Question: I really want to implement this (the side navigation) in an app of my own, does anyone know how Google managed to do this?
They seem to have pulled the current window aside and put in a fly-in navigation of their own.

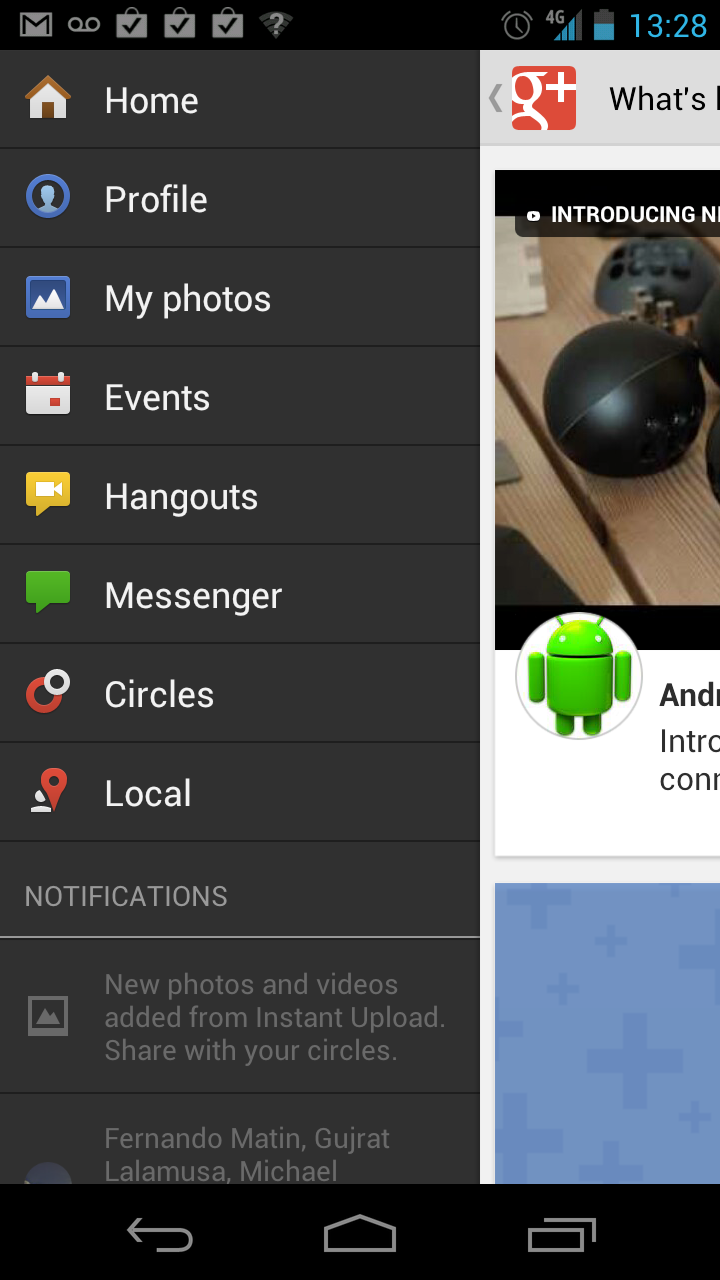
Answer: In fact, there's a way to do this. Even without implementing your own 'ActionBar'.
Just have a look at the 'hierachyviewer'! (Located in the tools directory)
There's the 'DecorView', and a 'LinearLayout' as a child. This 'LinearLayout' contains both the 'ActionBar' and the other content. So, you can simply apply some 'FrameLayout.LayoutParams' to this 'LinearLayout' and get some space on the left side this way. Then, you can fill this space with your menu-ListView and overlay the other content with a FrameLayout, that, when it's clicked, collapses the menu. So, here's some code:
First, the class for collapsing / expanding (SlideMenu.java):
'''
package your.cool.app;
import android.app.Activity;
import android.content.Context;
import android.content.Intent;
import android.graphics.Rect;
import android.util.Log;
import android.view.LayoutInflater;
import android.view.View;
import android.view.View.OnClickListener;
import android.view.ViewGroup;
import android.view.Window;
import android.view.animation.TranslateAnimation;
import android.widget.AdapterView;
import android.widget.AdapterView.OnItemClickListener;
import android.widget.ArrayAdapter;
import android.widget.FrameLayout;
import android.widget.ImageView;
import android.widget.LinearLayout;
import android.widget.ListView;
import android.widget.TextView;
public class SlideMenu {
//just a simple adapter
public static class SlideMenuAdapter extends ArrayAdapter<SlideMenu.SlideMenuAdapter.MenuDesc> {
Activity act;
SlideMenu.SlideMenuAdapter.MenuDesc[] items;
class MenuItem {
public TextView label;
public ImageView icon;
}
static class MenuDesc {
public int icon;
public String label;
}
public SlideMenuAdapter(Activity act, SlideMenu.SlideMenuAdapter.MenuDesc[] items) {
super(act, R.id.menu_label, items);
this.act = act;
this.items = items;
}
@Override
public View getView(int position, View convertView, ViewGroup parent) {
View rowView = convertView;
if (rowView == null) {
LayoutInflater inflater = act.getLayoutInflater();
rowView = inflater.inflate(R.layout.menu_listitem, null);
MenuItem viewHolder = new MenuItem();
viewHolder.label = (TextView) rowView.findViewById(R.id.menu_label);
viewHolder.icon = (ImageView) rowView.findViewById(R.id.menu_icon);
rowView.setTag(viewHolder);
}
MenuItem holder = (MenuItem) rowView.getTag();
String s = items[position].label;
holder.label.setText(s);
holder.icon.setImageResource(items[position].icon);
return rowView;
}
}
private static boolean menuShown = false;
private static View menu;
private static LinearLayout content;
private static FrameLayout parent;
private static int menuSize;
private static int statusHeight = 0;
private Activity act;
SlideMenu(Activity act) {
this.act = act;
}
//call this in your onCreate() for screen rotation
public void checkEnabled() {
if(menuShown)
this.show(false);
}
public void show() {
//get the height of the status bar
if(statusHeight == 0) {
Rect rectgle = new Rect();
Window window = act.getWindow();
window.getDecorView().getWindowVisibleDisplayFrame(rectgle);
statusHeight = rectgle.top;
}
this.show(true);
}
public void show(boolean animate) {
menuSize = Functions.dpToPx(250, act);
content = ((LinearLayout) act.findViewById(android.R.id.content).getParent());
FrameLayout.LayoutParams parm = (FrameLayout.LayoutParams) content.getLayoutParams();
parm.setMargins(menuSize, 0, -menuSize, 0);
content.setLayoutParams(parm);
//animation for smooth slide-out
TranslateAnimation ta = new TranslateAnimation(-menuSize, 0, 0, 0);
ta.setDuration(500);
if(animate)
content.startAnimation(ta);
parent = (FrameLayout) content.getParent();
LayoutInflater inflater = (LayoutInflater) act.getSystemService(Context.LAYOUT_INFLATER_SERVICE);
menu = inflater.inflate(R.layout.menu, null);
FrameLayout.LayoutParams lays = new FrameLayout.LayoutParams(-1, -1, 3);
lays.setMargins(0,statusHeight, 0, 0);
menu.setLayoutParams(lays);
parent.addView(menu);
ListView list = (ListView) act.findViewById(R.id.menu_listview);
list.setOnItemClickListener(new OnItemClickListener() {
@Override
public void onItemClick(AdapterView<?> parent, View view, int position, long id) {
//handle your menu-click
}
});
if(animate)
menu.startAnimation(ta);
menu.findViewById(R.id.overlay).setOnClickListener(new OnClickListener() {
@Override
public void onClick(View v) {
SlideMenu.this.hide();
}
});
Functions.enableDisableViewGroup((LinearLayout) parent.findViewById(android.R.id.content).getParent(), false);
((ExtendedViewPager) act.findViewById(R.id.viewpager)).setPagingEnabled(false);
((ExtendedPagerTabStrip) act.findViewById(R.id.viewpager_tabs)).setNavEnabled(false);
menuShown = true;
this.fill();
}
public void fill() {
ListView list = (ListView) act.findViewById(R.id.menu_listview);
SlideMenuAdapter.MenuDesc[] items = new SlideMenuAdapter.MenuDesc[5];
//fill the menu-items here
SlideMenuAdapter adap = new SlideMenuAdapter(act, items);
list.setAdapter(adap);
}
public void hide() {
TranslateAnimation ta = new TranslateAnimation(0, -menuSize, 0, 0);
ta.setDuration(500);
menu.startAnimation(ta);
parent.removeView(menu);
TranslateAnimation tra = new TranslateAnimation(menuSize, 0, 0, 0);
tra.setDuration(500);
content.startAnimation(tra);
FrameLayout.LayoutParams parm = (FrameLayout.LayoutParams) content.getLayoutParams();
parm.setMargins(0, 0, 0, 0);
content.setLayoutParams(parm);
Functions.enableDisableViewGroup((LinearLayout) parent.findViewById(android.R.id.content).getParent(), true);
((ExtendedViewPager) act.findViewById(R.id.viewpager)).setPagingEnabled(true);
((ExtendedPagerTabStrip) act.findViewById(R.id.viewpager_tabs)).setNavEnabled(true);
menuShown = false;
}
}
'''
Some helping methods (for me, in static Functions.java):
'''
public static int dpToPx(int dp, Context ctx) {
Resources r = ctx.getResources();
return (int) TypedValue.applyDimension(TypedValue.COMPLEX_UNIT_DIP, dp, r.getDisplayMetrics());
}
//originally: http://stackoverflow.com/questions/<PHONE>/disable-the-touch-events-for-all-the-views
//modified for the needs here
public static void enableDisableViewGroup(ViewGroup viewGroup, boolean enabled) {
int childCount = viewGroup.getChildCount();
for (int i = 0; i < childCount; i++) {
View view = viewGroup.getChildAt(i);
if(view.isFocusable())
view.setEnabled(enabled);
if (view instanceof ViewGroup) {
enableDisableViewGroup((ViewGroup) view, enabled);
} else if (view instanceof ListView) {
if(view.isFocusable())
view.setEnabled(enabled);
ListView listView = (ListView) view;
int listChildCount = listView.getChildCount();
for (int j = 0; j < listChildCount; j++) {
if(view.isFocusable())
listView.getChildAt(j).setEnabled(false);
}
}
}
}
'''
Then, the layouts:
Layout of the menu (res/layout/menu.xml)
'''
<LinearLayout xmlns:android="http://schemas.android.com/apk/res/android"
android:layout_width="fill_parent"
android:layout_height="fill_parent" >
<LinearLayout
android:orientation="vertical"
android:layout_height="fill_parent"
android:layout_width="250dip"
android:background="@color/darkblack">
<ListView
android:id="@+id/menu_listview"
android:layout_width="fill_parent"
android:layout_height="wrap_content"
android:divider="@color/dividerblack"
android:dividerHeight="2dip" />
</LinearLayout>
<FrameLayout
android:id="@+id/overlay"
android:layout_width="match_parent"
android:layout_height="match_parent" >
</FrameLayout>
</LinearLayout>
'''
Layout of the listitems (res/layout/menu_listitem.xml):
'''
<LinearLayout xmlns:android="http://schemas.android.com/apk/res/android"
android:layout_height="wrap_content"
android:layout_width="fill_parent" >
<ImageView
android:id="@+id/menu_icon"
android:layout_width="30dp"
android:layout_height="30dp"
android:layout_marginRight="5dip"
android:layout_marginLeft="10dip"
android:layout_marginTop="10dip"
android:layout_marginBottom="10dip" />
<TextView
android:id="@+id/menu_label"
android:layout_width="match_parent"
android:layout_height="wrap_content"
android:textColor="@color/white"
android:textSize="24dp"
android:layout_marginTop="10dip"
android:layout_marginBottom="10dip" />
</LinearLayout>
'''
How to use it:
In your 'onCreate()':
'''
private SlideMenu slidemenu;
@Override
public void onCreate(Bundle savedInstanceState) {
//your onCreate code
slidemenu = new SlideMenu(this);
slidemenu.checkEnabled();
}
'''
In the handler for your ActionBar homebutton:
'''
slidemenu.show();
'''
That's it!
And now, a little screenshot of it in action:

As far as I know, it is working. If you experience any problems or my explanations are not clear, please contact me!
EDIT: 'ExtendedViewPager' & 'ExtendedPagerStrip':
ExtendedViewPager:
'''
package your.cool.app;
//source: http://blog.svpino.com/2011/08/disabling-pagingswiping-on-android.html
import android.content.Context;
import android.support.v4.view.ViewPager;
import android.util.AttributeSet;
import android.view.MotionEvent;
public class ExtendedViewPager extends ViewPager {
private boolean enabled;
public ExtendedViewPager(Context context, AttributeSet attrs) {
super(context, attrs);
this.enabled = true;
}
@Override
public boolean onTouchEvent(MotionEvent event) {
if (this.enabled) {
return super.onTouchEvent(event);
}
return false;
}
@Override
public boolean onInterceptTouchEvent(MotionEvent event) {
if (this.enabled) {
return super.onInterceptTouchEvent(event);
}
return false;
}
public void setPagingEnabled(boolean enabled) {
this.enabled = enabled;
}
}
'''
ExtendedPagerTabStrip:
'''
package your.cool.app;
//source: http://blog.svpino.com/2011/08/disabling-pagingswiping-on-android.html
import android.content.Context;
import android.support.v4.view.PagerTabStrip;
import android.util.AttributeSet;
import android.view.MotionEvent;
public class ExtendedPagerTabStrip extends PagerTabStrip {
private boolean enabled;
public ExtendedPagerTabStrip(Context context, AttributeSet attrs) {
super(context, attrs);
this.enabled = true;
}
@Override
public boolean onTouchEvent(MotionEvent event) {
if (this.enabled) {
return super.onTouchEvent(event);
}
return false;
}
@Override
public boolean onInterceptTouchEvent(MotionEvent event) {
if (this.enabled) {
return super.onInterceptTouchEvent(event);
}
return false;
}
public void setNavEnabled(boolean enabled) {
this.enabled = enabled;
}
}
'''
I use this 'SlideMenu' for an Activity with a 'ViewPager' with 'PagerTabStrip' for tabs like Talk, Market etc. You can't disable these Views in an easy way, so the two classes above just extend them to stop the 'onTouch' event when disabled.